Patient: sex F, age 60
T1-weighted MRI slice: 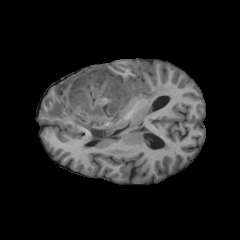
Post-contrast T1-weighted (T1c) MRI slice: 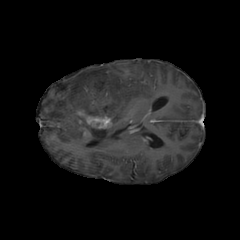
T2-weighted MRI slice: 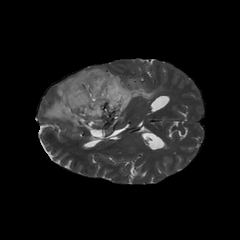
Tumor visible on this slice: yes
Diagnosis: Astrocytoma, IDH-mutant
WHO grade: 3